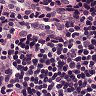
Metastatic tissue present: yes